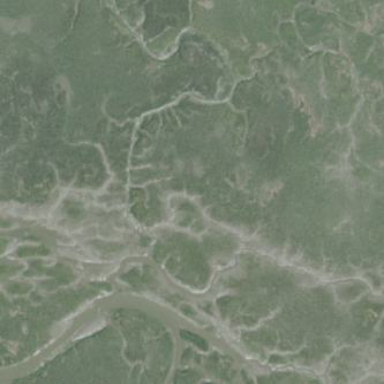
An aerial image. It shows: Saltmarsh wetland.